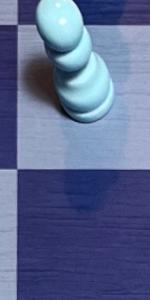
Label: Empty